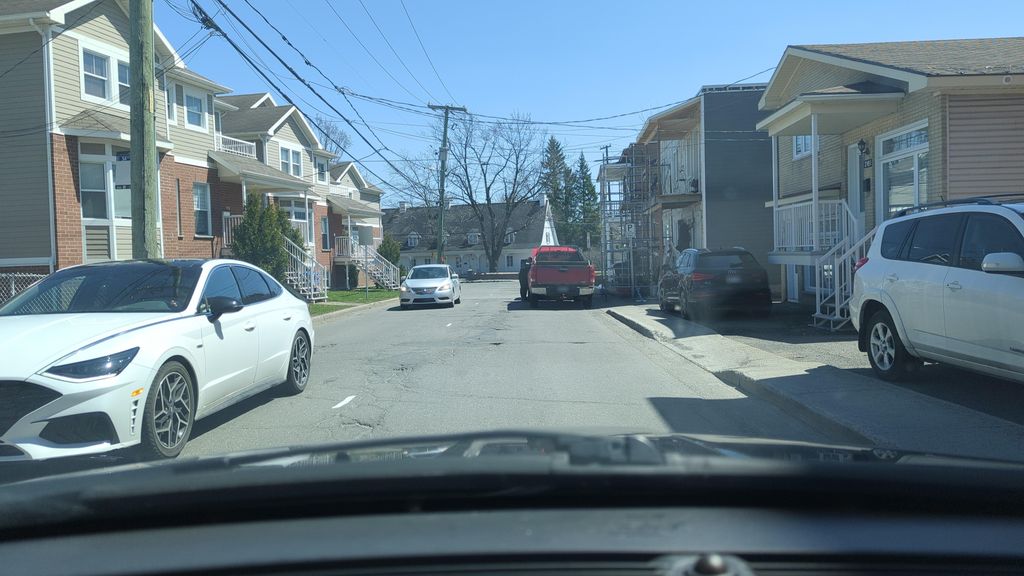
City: quebec_city